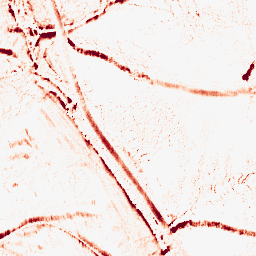
Category: morphological
Decomposition family: morphological_ellipse
Decomposition parameters: operation: opening
width: 10
height: 5
Upsampling method: sinc_hamming
Upsampling parameters: scale: 4
kernel_size: 8
Upsampling scale: 4